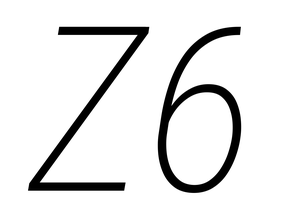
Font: Roboto-Italic_Condensed_ExtraLight_Italic